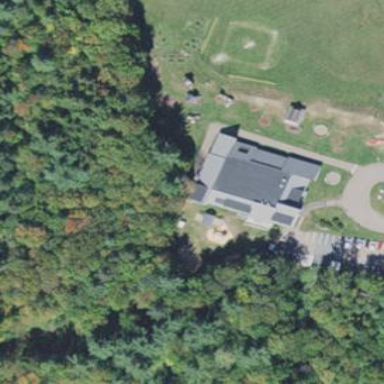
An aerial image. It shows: School building.